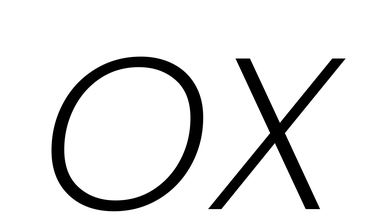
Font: Poppins-ExtraLightItalic